Question: I have a bunch of points in a 2D plot. The red points indicate when my experiment is stable, the black when it is unstable. The two region are clearly separated by a line in this log-log plot, and I would like to find the best "separating line", i.e. the line that gives the criterion to separate the 2 regions and has the minimum error on this criterion. I did a search on various books and online but I could not find any approach to solve this problem. Are you aware of any tool? First of all one has to define the error. One thing that comes in my mind is: if the unknown line is ax+by+c=0, for each point (x0,y0) we define an error function like the following:
'''
E=0 if point lays on the correct side of the line.
E= distance(a*x+b*y+c=0,(x0,y0)) = |a*x0+b*y0+c|/sqrt(a^2+b^2) if the point
lies on the wrong side.
'''
and we minimize the sum of the errors. Not simple though since there is a threshold.
If you guys know about some reference or link of approaches that solve this problem that would be appreciated.
Cheers
A.

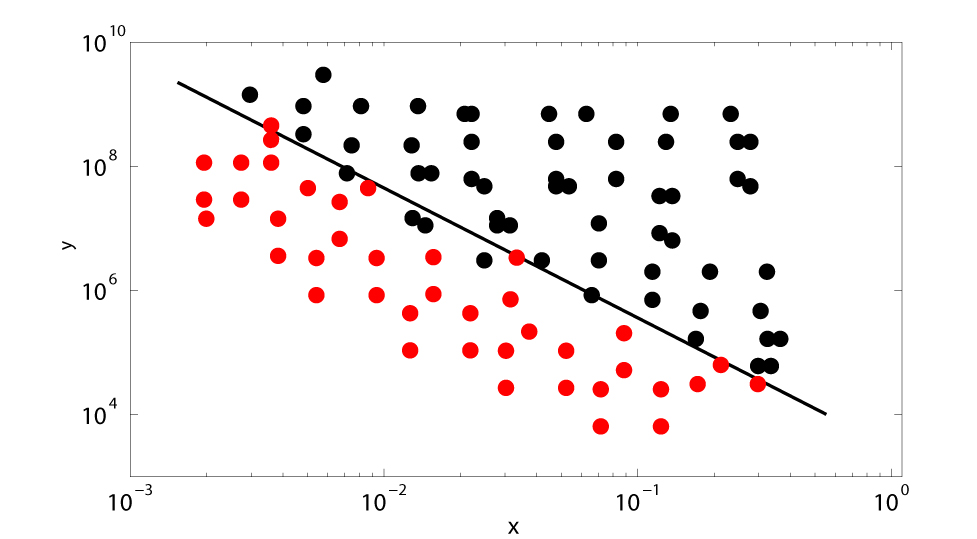
Answer: Some refs:
Wikipedia
<URL> and
<URL>,
<URL>,
an example with 3 classes,
<URL>,
3000 more <URL>,
400 more <URL> .
For your 2-class problem, do these steps:
1. find the midpoints Rmid of the red points, Bmid of the black, Mid of the lot
2. draw the line L from Rmid to Bmid
3. the (hyper)plane through Mid, perpendicular to line L, is what you want: a linear classifier. Or you can just compare the distances |x - Rmid| and |x - Bmid|: call x nearer Rmid red, nearer Bmid black.
But there's more to be said.
Projecting all the data points onto line L gives a 1-dimensional problem:
'''
rrrrrrrrrrbrrrrrrrrbbrrr | rrbbbbbbbbbbbbbbb
'''
It's a good idea to plot all the points on this line,
to and better understand the data.
(For point clouds in say 5 or 10 dimensions, it might be fun and/or informative
to look at 2d or 3d slices from different angles.)
Each cut, "|" above, gives a "confusion matrix" of 4 numbers:
'''
R-correct R-called-B e.g. 490 10
B-called-R B-correct 50 450
'''
This gives a rough idea of the error rate of your predictions red / black; print it, discuss it.
The best cut depends on costs,
e.g. if calling an R a B is 10 times or 100 times worse than calling a B an R.
If the red points and the black points have different scatter / covariance, see
<URL> .
("SVM" is jargon for a class of methods for "good" separating hyperplanes / hypersurfaces --
there's no "machine".)